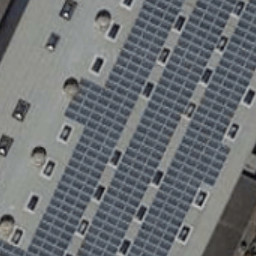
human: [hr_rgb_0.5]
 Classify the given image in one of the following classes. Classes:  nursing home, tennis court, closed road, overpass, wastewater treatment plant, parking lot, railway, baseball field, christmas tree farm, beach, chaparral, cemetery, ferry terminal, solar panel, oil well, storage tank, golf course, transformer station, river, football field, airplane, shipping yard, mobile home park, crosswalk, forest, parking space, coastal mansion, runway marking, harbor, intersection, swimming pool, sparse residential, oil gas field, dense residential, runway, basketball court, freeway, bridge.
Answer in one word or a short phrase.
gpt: solar panel